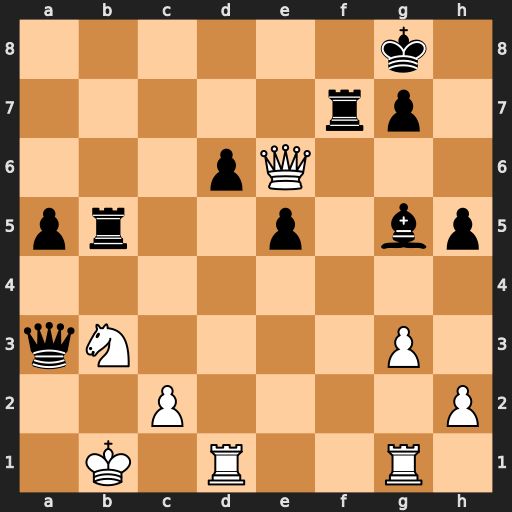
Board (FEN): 6k1/5rp1/3pQ3/pr2p1bp/8/qN4P1/2P4P/1K1R2R1
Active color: w
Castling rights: -
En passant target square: -
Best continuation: Qe8+ Rf8 Qxb5